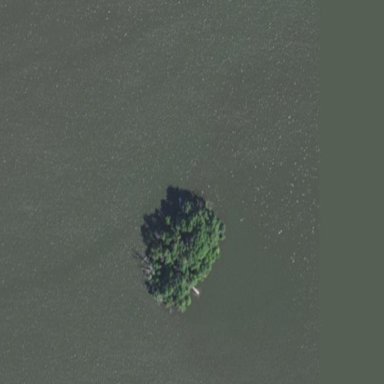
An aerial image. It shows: Island.